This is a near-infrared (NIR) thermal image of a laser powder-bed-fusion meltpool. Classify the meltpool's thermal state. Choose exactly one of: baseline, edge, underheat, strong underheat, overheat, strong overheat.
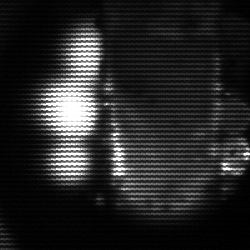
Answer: strong underheat